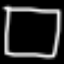
Label: square